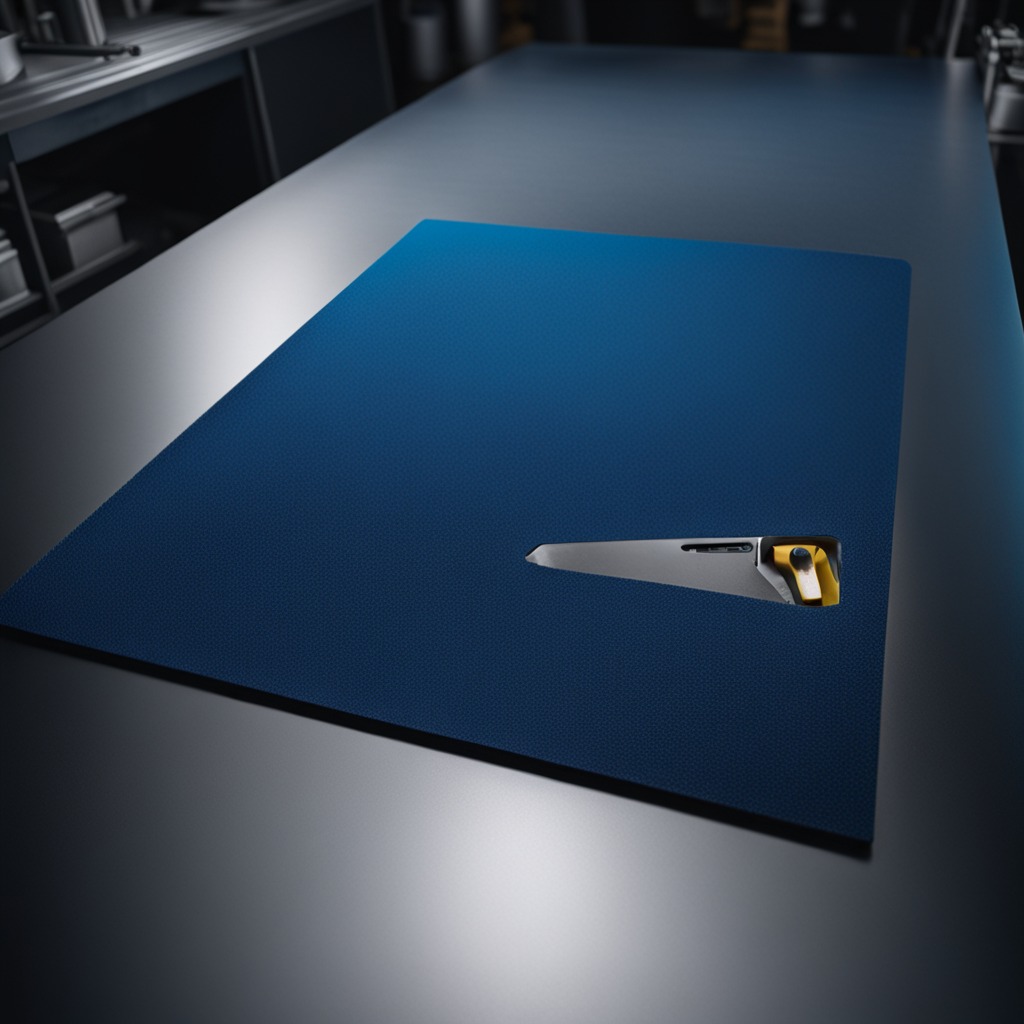
A metal saw is lying on a clean granite tabletop inside a workshop at night dim ambient light soft shadows worn but beneath the mat.